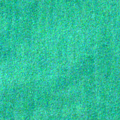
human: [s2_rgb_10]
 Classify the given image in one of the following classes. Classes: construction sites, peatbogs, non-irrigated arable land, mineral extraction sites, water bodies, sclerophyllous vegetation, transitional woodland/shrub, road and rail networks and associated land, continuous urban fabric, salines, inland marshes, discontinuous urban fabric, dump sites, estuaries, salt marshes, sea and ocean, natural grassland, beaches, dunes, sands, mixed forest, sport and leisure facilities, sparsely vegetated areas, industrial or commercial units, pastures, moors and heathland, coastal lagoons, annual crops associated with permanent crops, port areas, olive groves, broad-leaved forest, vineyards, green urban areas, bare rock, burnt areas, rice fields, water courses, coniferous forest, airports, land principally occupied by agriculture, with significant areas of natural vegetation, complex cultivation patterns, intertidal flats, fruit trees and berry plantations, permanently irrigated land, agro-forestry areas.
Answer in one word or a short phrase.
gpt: sea and ocean